Question: I tried to retrieve the dataset at the higher level (NOT the leaf level) using the MDX query. But the result is not correct. For example, based on the Microsoft Adventure Works DW 2008R2 database. I want to get the data from these two dimensions:
'''
[Customer].[Education].[All Customers]
[Geography].[Country].[All Geographies]
'''
with the Internet Sales Amount measure. The MDX query I use is:
'''
select {[Measures].[Internet Sales Amount]} on axis(0), ({[Customer].[Education].[All Customers]}) on axis(1) ,({[Geography].[Country].[All Geographies]}) on axis(2) from [Adventure Works]
'''
The result is 29358677.
But when I sum up the children nodes of both the two dimensions, the result is as follows:

The result is 176152062. What's the problem with my MDX query?
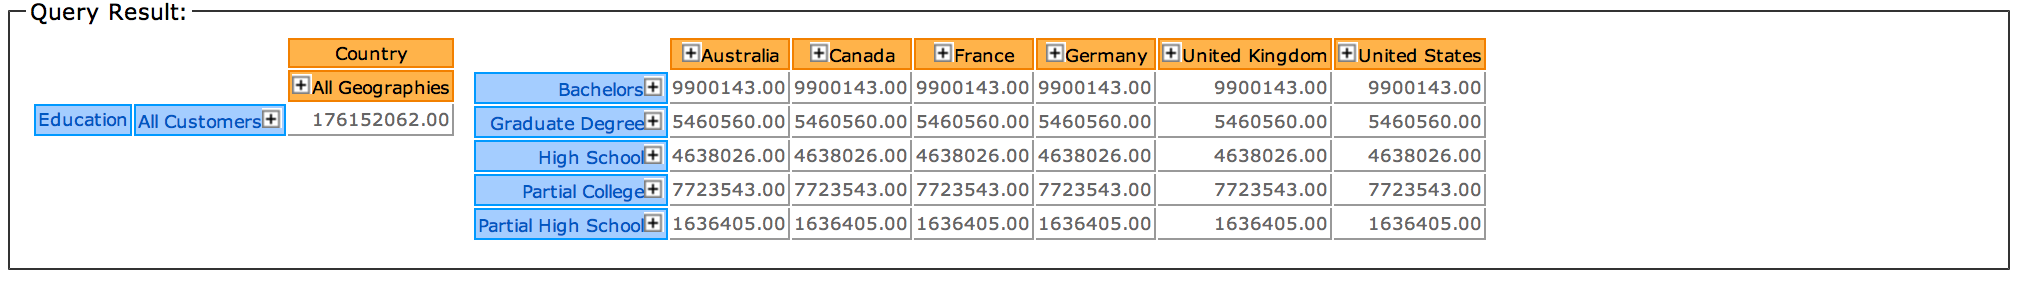
Answer: I get a different number than you: Your query returns a three dimensional result, and most client tools only can cope with up to two dimensions. As you only have one member (the 'Internet Sales Amount' measure) on columns, I shifted that to the slider axis and your rows axis to the columns, and your page axis to the rows, thus being able to run the modified query
'''
select ({[Customer].[Education].[All Customers]}) on axis(0) ,
({[Geography].[Country].[All Geographies]}) on axis(1)
from [Adventure Works]
where [Measures].[Internet Sales Amount]
'''
in SSMS, and the result is $29,358,677.22. This is exactly the sum of each of the columns in your second table. Each of these columns has an identical result. And that is to be expected, as the 'Geography' dimension is not related to the 'Internet Sales' measure group. Hence the same 'Internet Sales Amount' value is repeated against each member of this dimension. If you want to use geography breakdown for 'Internet Sales' in AdventureWorks, you have to use the hierarchies found in the Location folder of the 'Customer' dimension.